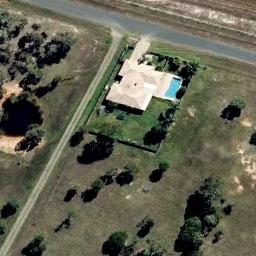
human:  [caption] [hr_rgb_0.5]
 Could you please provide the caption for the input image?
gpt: There are many trees beside the sparse residential .

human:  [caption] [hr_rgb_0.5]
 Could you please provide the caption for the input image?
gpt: In a sparse residential area there is a house and several green trees surrounded by open spaces .

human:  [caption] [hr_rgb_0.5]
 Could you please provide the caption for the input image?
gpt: There is a house with a black roof on the lawn .

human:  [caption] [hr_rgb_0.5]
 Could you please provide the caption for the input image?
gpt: The sparse residential is on the grass next to some trees and a road .

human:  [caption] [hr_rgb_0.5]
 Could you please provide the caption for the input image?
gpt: A sparse residential area with some green trees and a white building .